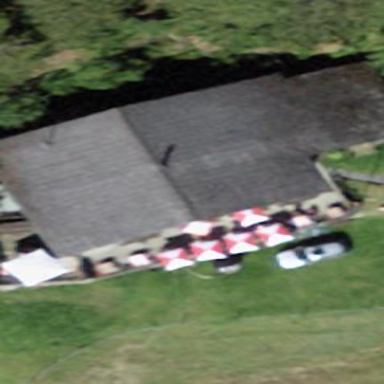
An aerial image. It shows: Gabled building with grey Eternit roof. It serves as restaurant and hotel.